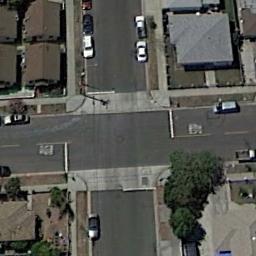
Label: intersection